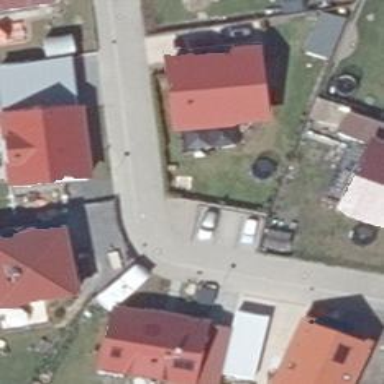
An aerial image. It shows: Residential road with no sidewalk.